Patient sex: F
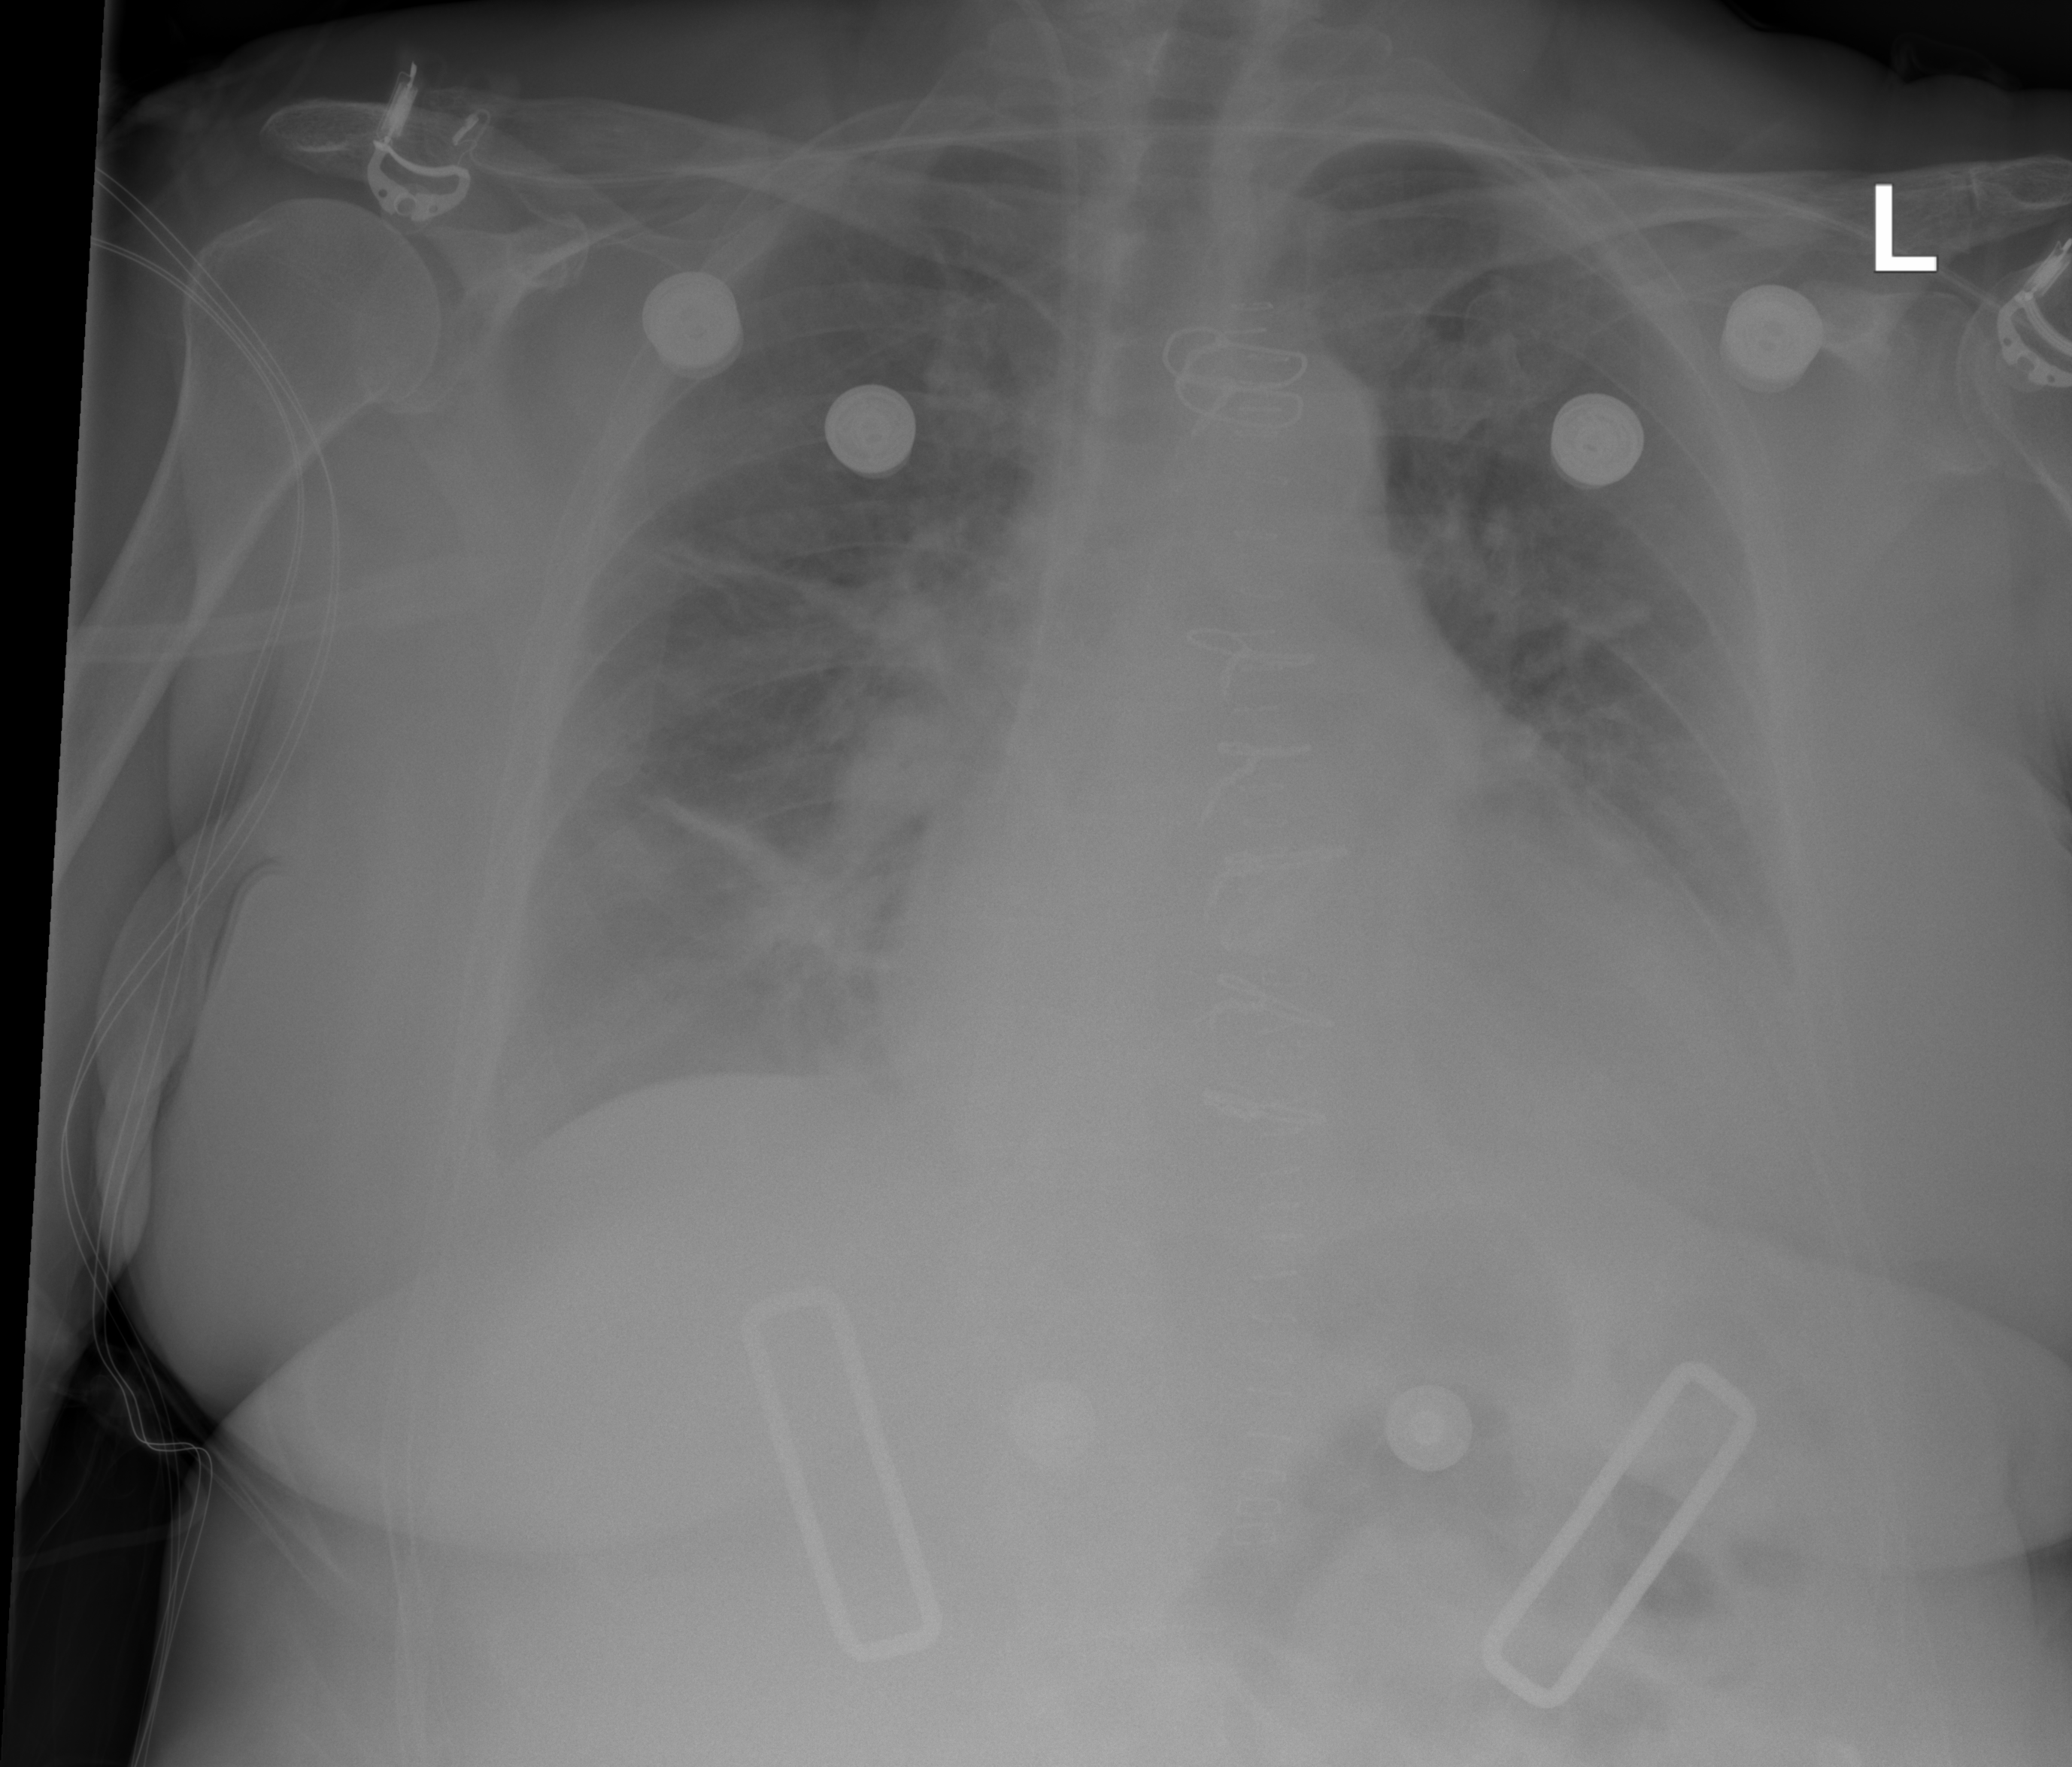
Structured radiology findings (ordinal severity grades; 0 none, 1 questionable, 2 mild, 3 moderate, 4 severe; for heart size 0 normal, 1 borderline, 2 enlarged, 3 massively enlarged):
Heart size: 2
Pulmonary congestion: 3
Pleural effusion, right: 2
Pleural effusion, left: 2
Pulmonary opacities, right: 1
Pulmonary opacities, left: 0
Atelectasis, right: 3
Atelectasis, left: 2